Field crop: maize
Growth stage: 2
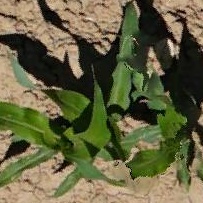
Species: maize